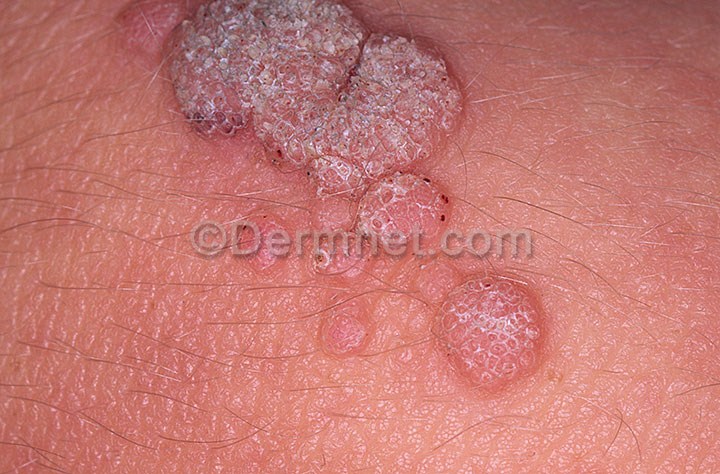
Disease: Warts Molluscum and other Viral Infections